Interaction volume radius: 5 \u00c5
Interaction volume height: 20 \u00c5
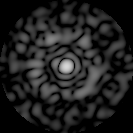
Disorder parameter: 0.807